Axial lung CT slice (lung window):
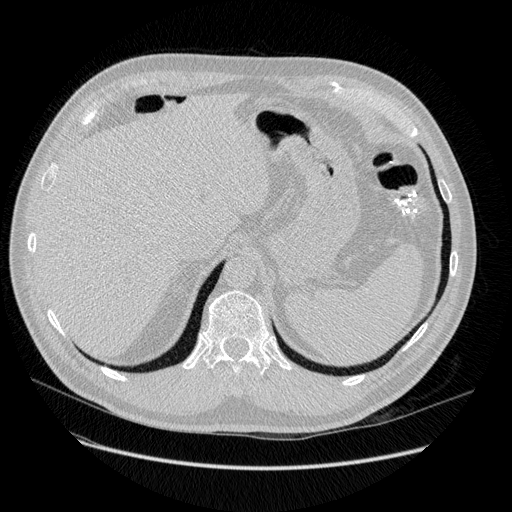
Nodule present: no